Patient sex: F
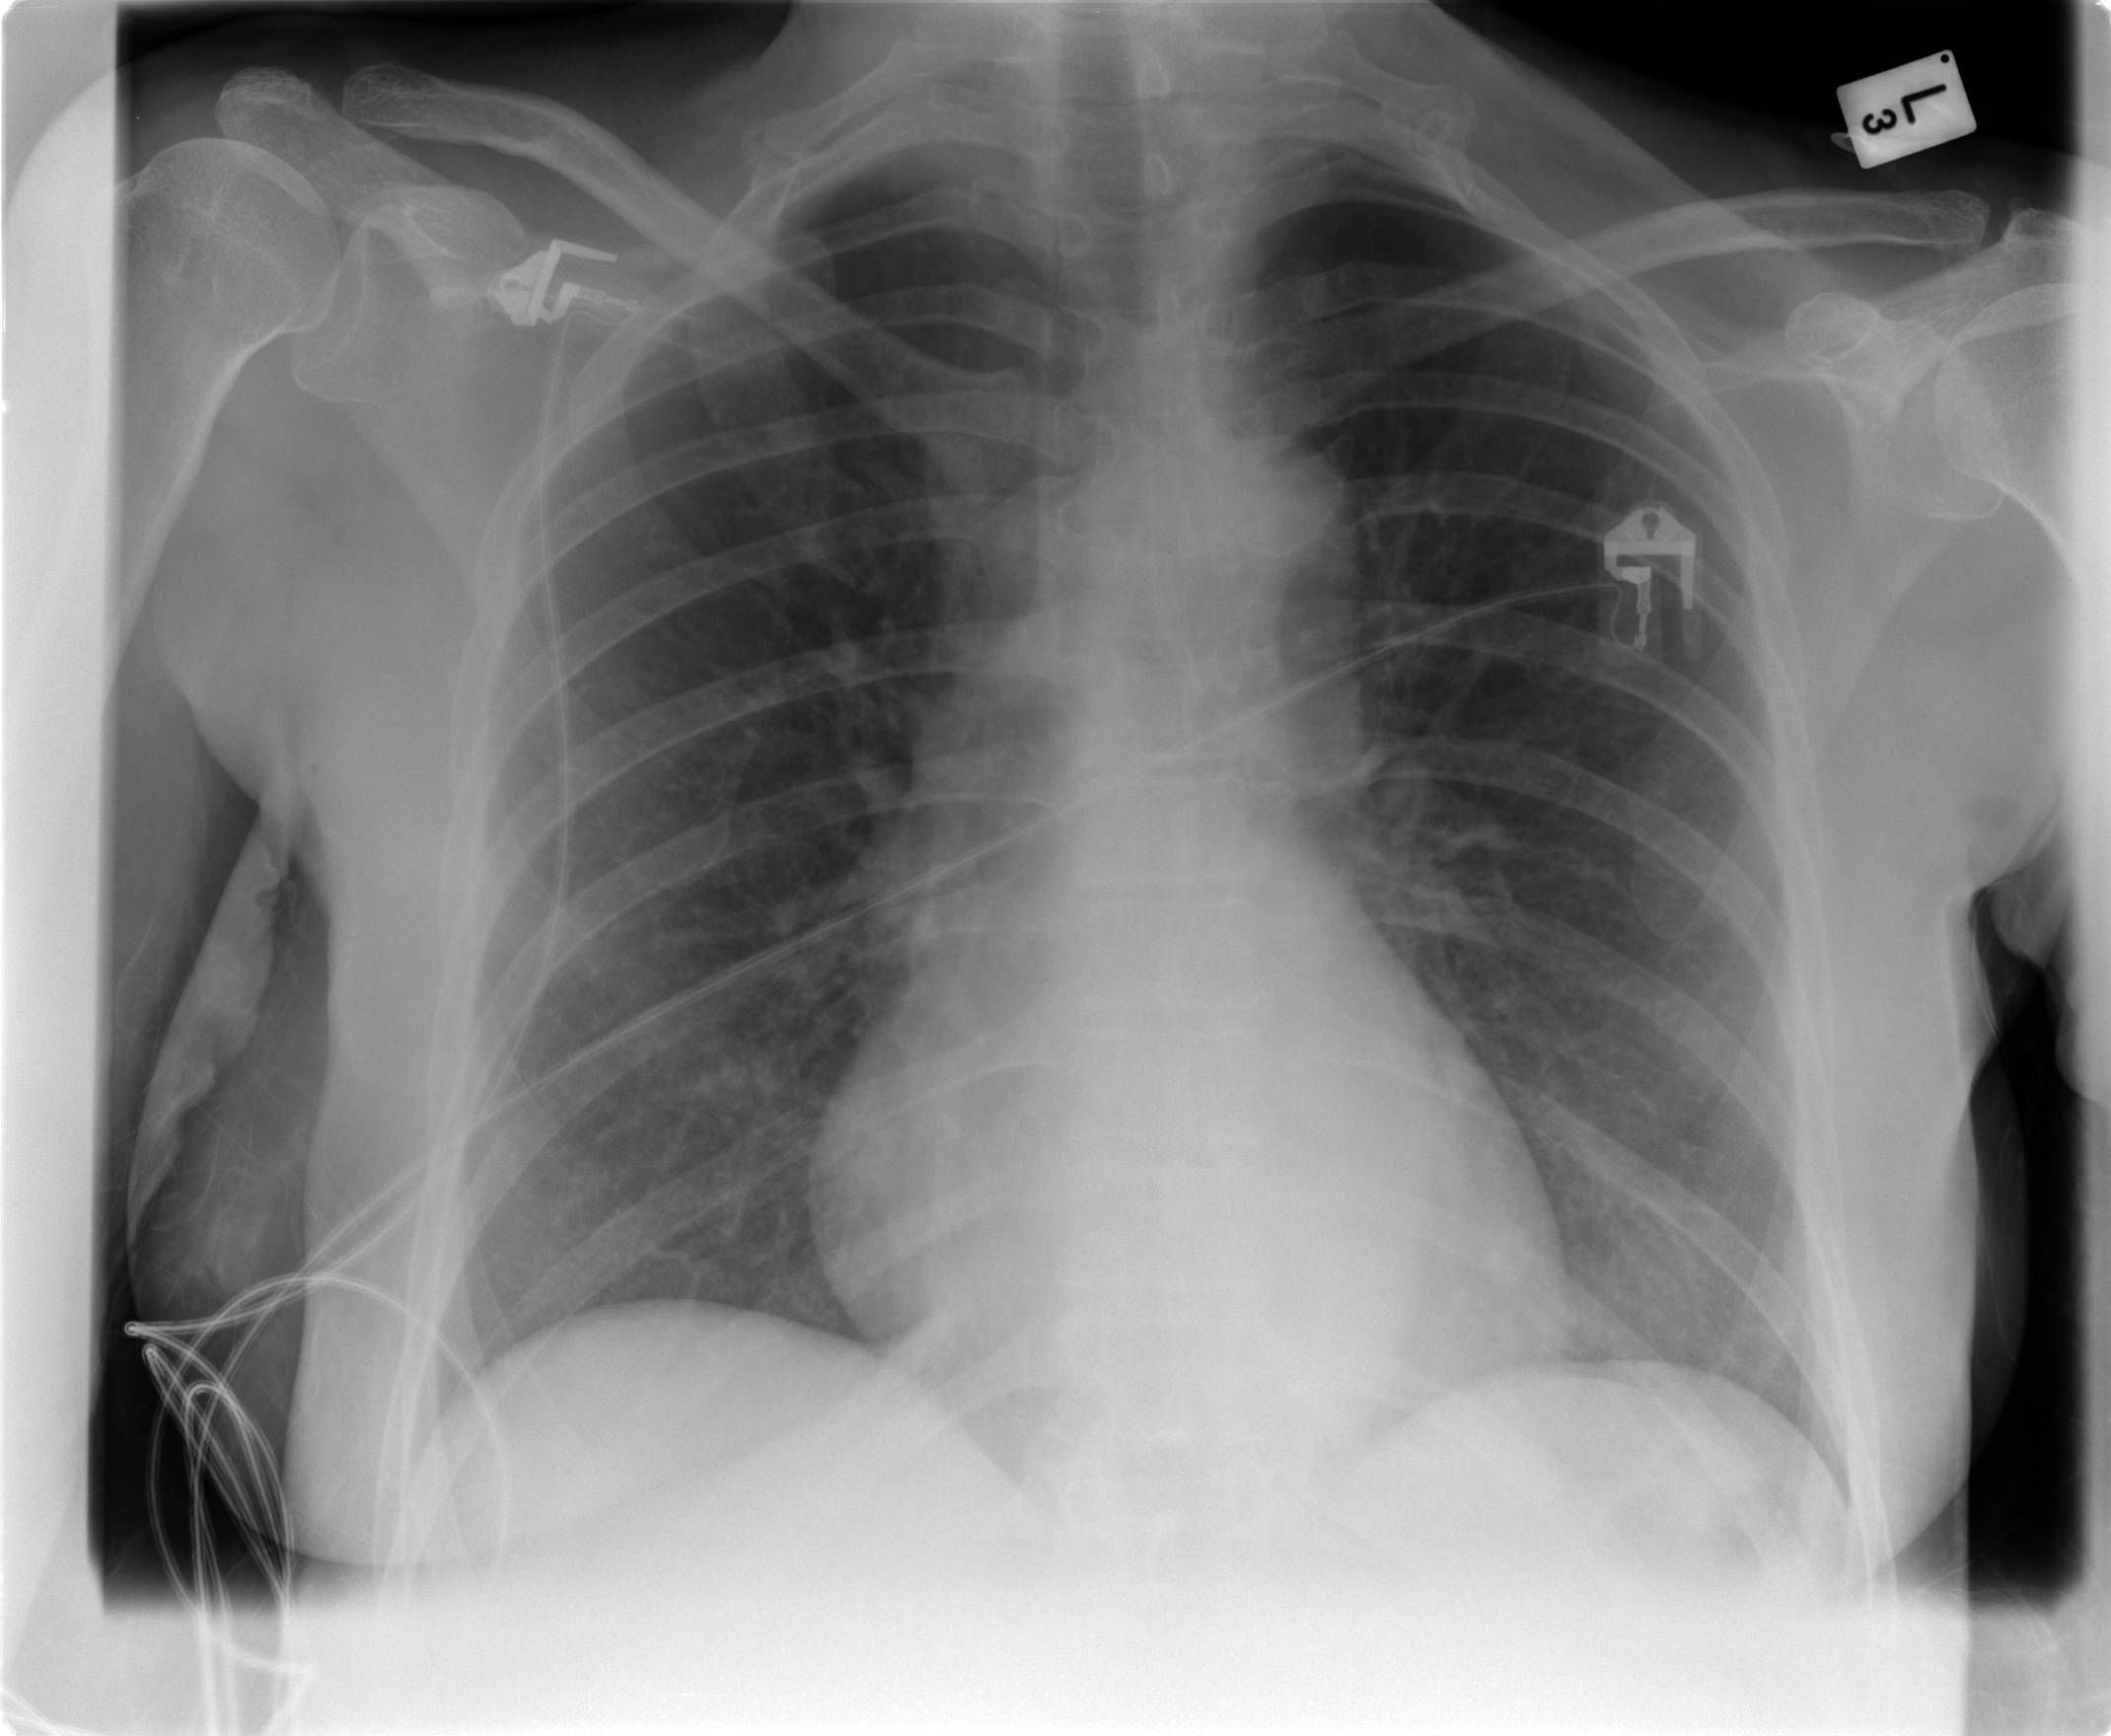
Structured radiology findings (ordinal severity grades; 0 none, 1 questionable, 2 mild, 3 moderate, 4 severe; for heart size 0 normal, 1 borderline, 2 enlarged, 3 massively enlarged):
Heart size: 2
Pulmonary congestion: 0
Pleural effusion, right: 0
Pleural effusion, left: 0
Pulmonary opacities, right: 0
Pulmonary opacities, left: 0
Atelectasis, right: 1
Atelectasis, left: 1